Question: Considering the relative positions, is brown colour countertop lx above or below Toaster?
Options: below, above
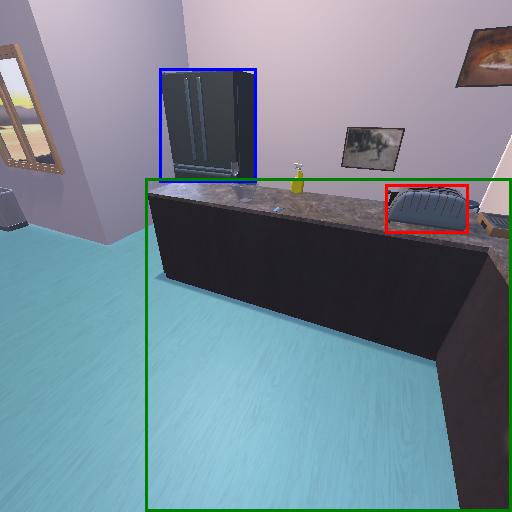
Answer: below